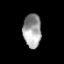
Tissue: prostate
Cell type: Myeloid cells
Senescence score: 0.8085
Nuclear area (px): 602
Mean DAPI intensity: 158.485